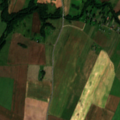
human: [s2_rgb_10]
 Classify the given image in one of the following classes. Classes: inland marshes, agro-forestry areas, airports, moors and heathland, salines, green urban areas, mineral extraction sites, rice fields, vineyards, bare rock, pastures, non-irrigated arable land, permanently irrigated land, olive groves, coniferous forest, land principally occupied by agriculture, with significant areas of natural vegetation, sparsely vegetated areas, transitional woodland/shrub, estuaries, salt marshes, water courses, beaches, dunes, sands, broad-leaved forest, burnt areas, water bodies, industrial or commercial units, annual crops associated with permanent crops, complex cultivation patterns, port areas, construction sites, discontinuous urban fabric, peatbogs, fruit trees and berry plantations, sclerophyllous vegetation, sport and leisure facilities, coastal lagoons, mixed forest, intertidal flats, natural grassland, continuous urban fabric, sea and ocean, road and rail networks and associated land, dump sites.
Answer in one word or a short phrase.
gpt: non-irrigated arable land, pastures, complex cultivation patterns, land principally occupied by agriculture, with significant areas of natural vegetation